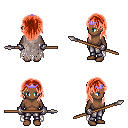
a pixel art fantasy rpg character, female body template, human, dark skin, gray tattered cape, metal pants, red long hairstyle, purple tiara, metal gloves, spear, four views (front, back, left, right), 2x2 character sprite sheet, small pixel art, hard edges, no anti-aliasing